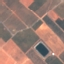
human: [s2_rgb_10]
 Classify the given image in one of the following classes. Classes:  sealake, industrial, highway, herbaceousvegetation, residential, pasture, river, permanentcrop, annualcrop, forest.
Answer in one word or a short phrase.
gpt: PermanentCrop